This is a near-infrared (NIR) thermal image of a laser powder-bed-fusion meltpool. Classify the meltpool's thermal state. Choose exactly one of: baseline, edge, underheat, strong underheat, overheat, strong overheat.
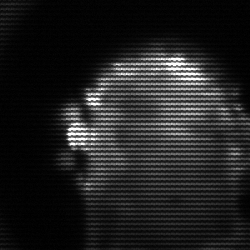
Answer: baseline